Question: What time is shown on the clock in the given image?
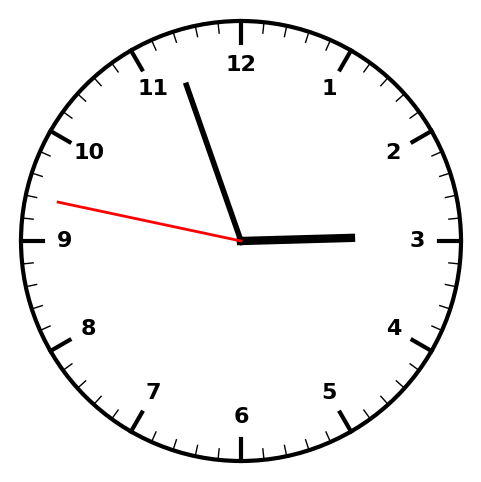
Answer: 02:56:47